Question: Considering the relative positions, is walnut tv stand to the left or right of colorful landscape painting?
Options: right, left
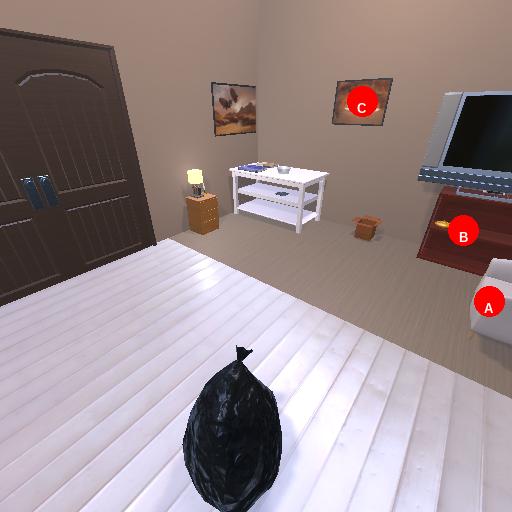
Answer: right